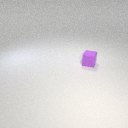
small purple rubber cube